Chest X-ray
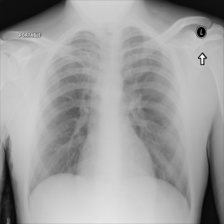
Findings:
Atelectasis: negative
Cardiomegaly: negative
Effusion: negative
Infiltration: negative
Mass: negative
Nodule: negative
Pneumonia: negative
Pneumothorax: negative
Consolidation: negative
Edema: negative
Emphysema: negative
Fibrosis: negative
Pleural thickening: negative
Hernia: negative